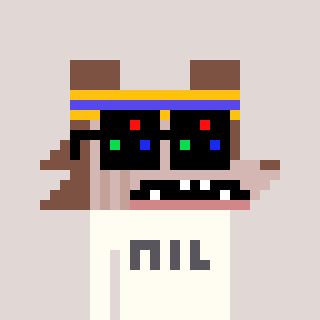
a pixel art character with square black sunglasses, a werewolf-shaped head and a grayscale-colored body on a warm background